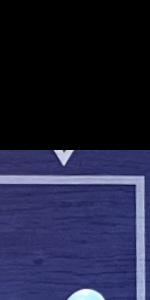
Label: Empty